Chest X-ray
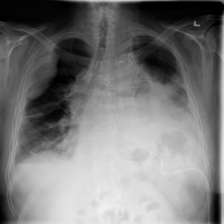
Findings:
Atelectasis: negative
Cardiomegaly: negative
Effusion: positive
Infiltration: negative
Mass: positive
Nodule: negative
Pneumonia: negative
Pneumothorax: negative
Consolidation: positive
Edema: negative
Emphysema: negative
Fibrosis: negative
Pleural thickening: negative
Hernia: negative